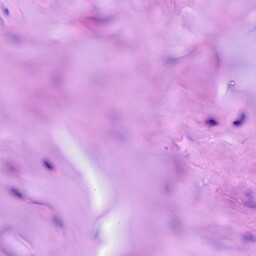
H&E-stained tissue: Breast